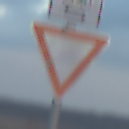
Verkehrszeichen: VorfahrtGewaehren
Zusatzzeichen oben: RichtungsangabeDurchPfeile9
Umgebung: Outdoor, Beach
Tageszeit: SunriseSunset
Wetter: PartlyCloudy
Licht: Natural
Jahreszeit: NotSpecified
Kontrast: MediumContrast